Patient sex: M
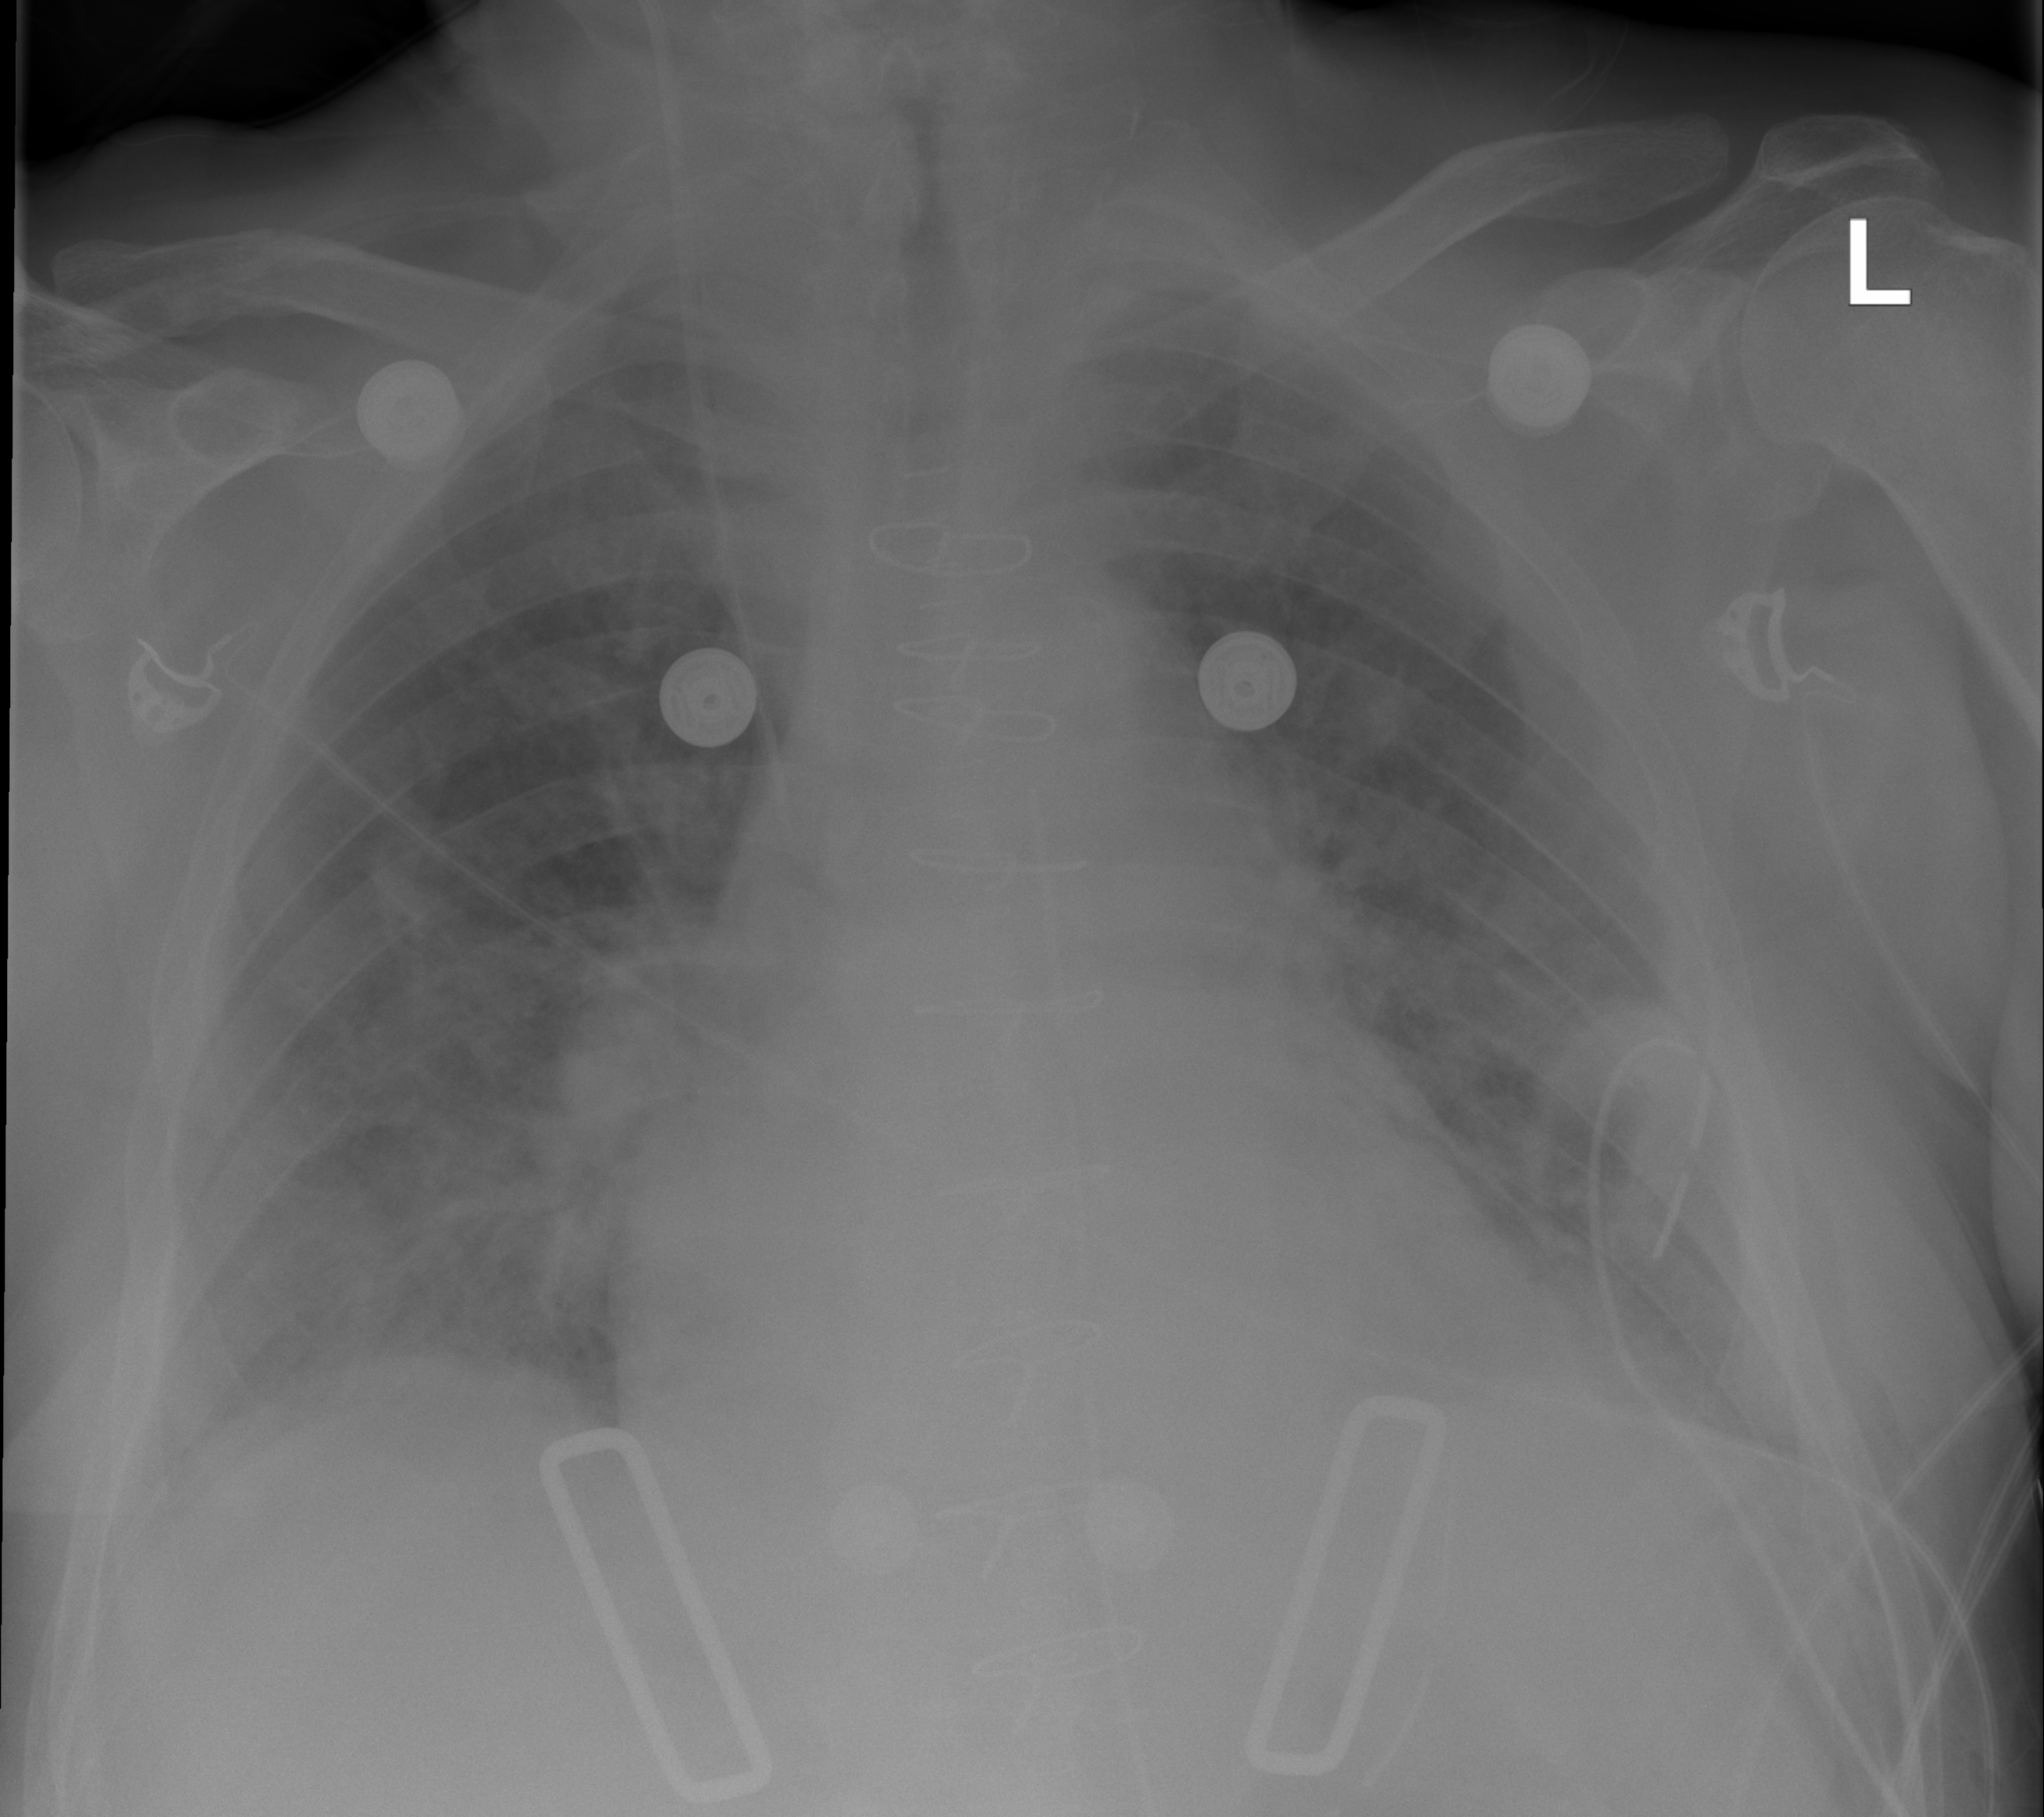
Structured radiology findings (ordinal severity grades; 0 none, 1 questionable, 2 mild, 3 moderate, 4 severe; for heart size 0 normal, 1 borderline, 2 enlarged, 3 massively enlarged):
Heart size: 1
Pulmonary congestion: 2
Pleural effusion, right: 2
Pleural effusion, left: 2
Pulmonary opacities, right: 2
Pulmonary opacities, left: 2
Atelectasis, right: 2
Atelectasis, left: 2